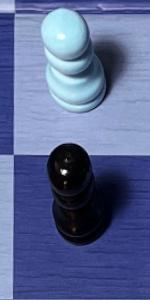
Label: Pawn_Black